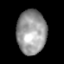
Tissue: lung
Cell type: Epithelial cells
Senescence score: 0.2269
Nuclear area (px): 1276
Mean DAPI intensity: 152.816